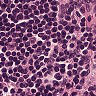
Metastatic tissue present: no